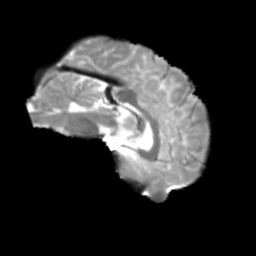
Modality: T2w
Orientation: sagittal
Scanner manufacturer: siemens
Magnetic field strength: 3 T
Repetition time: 4 s
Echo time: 0.0594 s